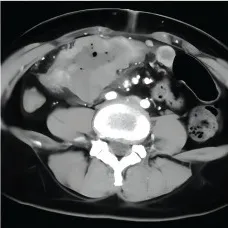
Treatment assessment by abdominal enhanced CT (A-F). (A) Diagnosis, the tumor infiltration depth is classified as T4.
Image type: radiology (ct)